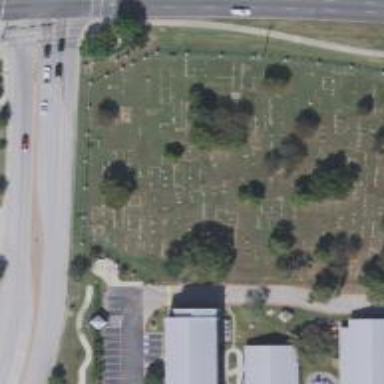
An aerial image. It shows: Cemetery.